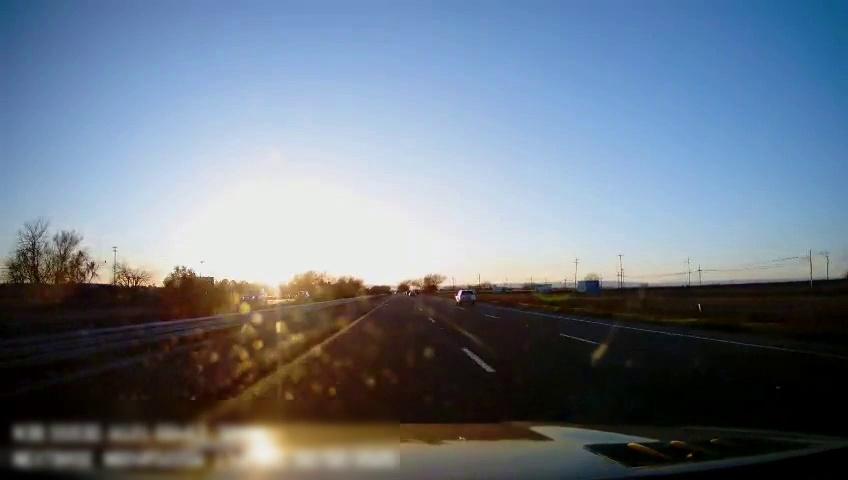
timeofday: Day
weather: Sunny
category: Drivable Space
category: Vehicles | SUV
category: Vehicles | SUV
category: Vehicles | SUV
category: Lanes | Alternate Lane
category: Lanes | Current Lane
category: Lanes | Current Lane
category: Lanes | Alternate Lane
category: Traffic | Signs